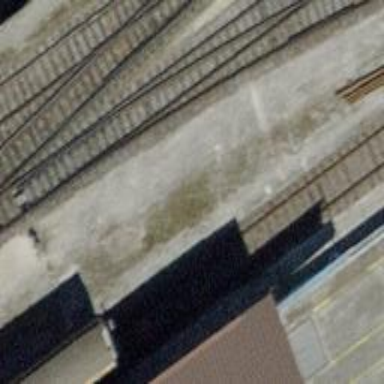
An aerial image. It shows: Railway switch.